Question: I'm new to Android Development and I'm trying to build a circular progressbar. And in its center a text that will change whenever the progress will be reached. Can you provide some code example? See this example:
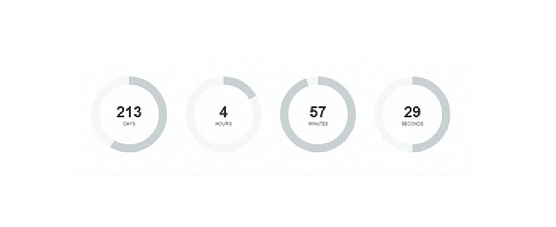
Answer: Did you try <URL>?
Another possible example: <URL>